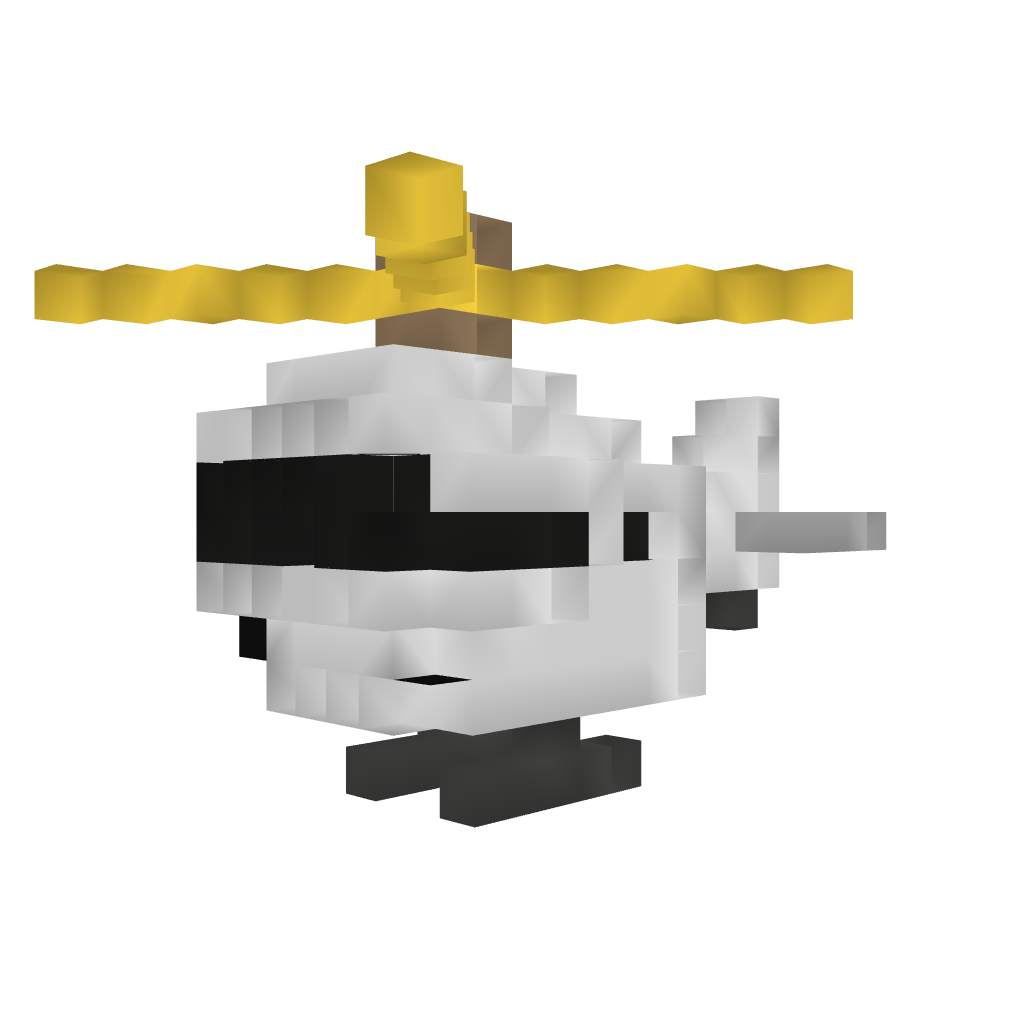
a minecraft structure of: Helicopter